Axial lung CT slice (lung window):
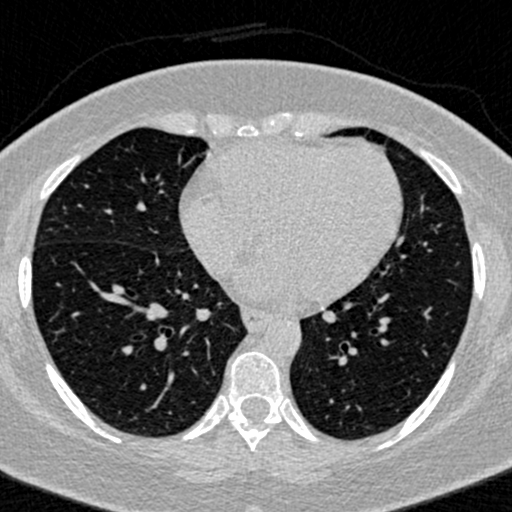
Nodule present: no